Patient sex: M
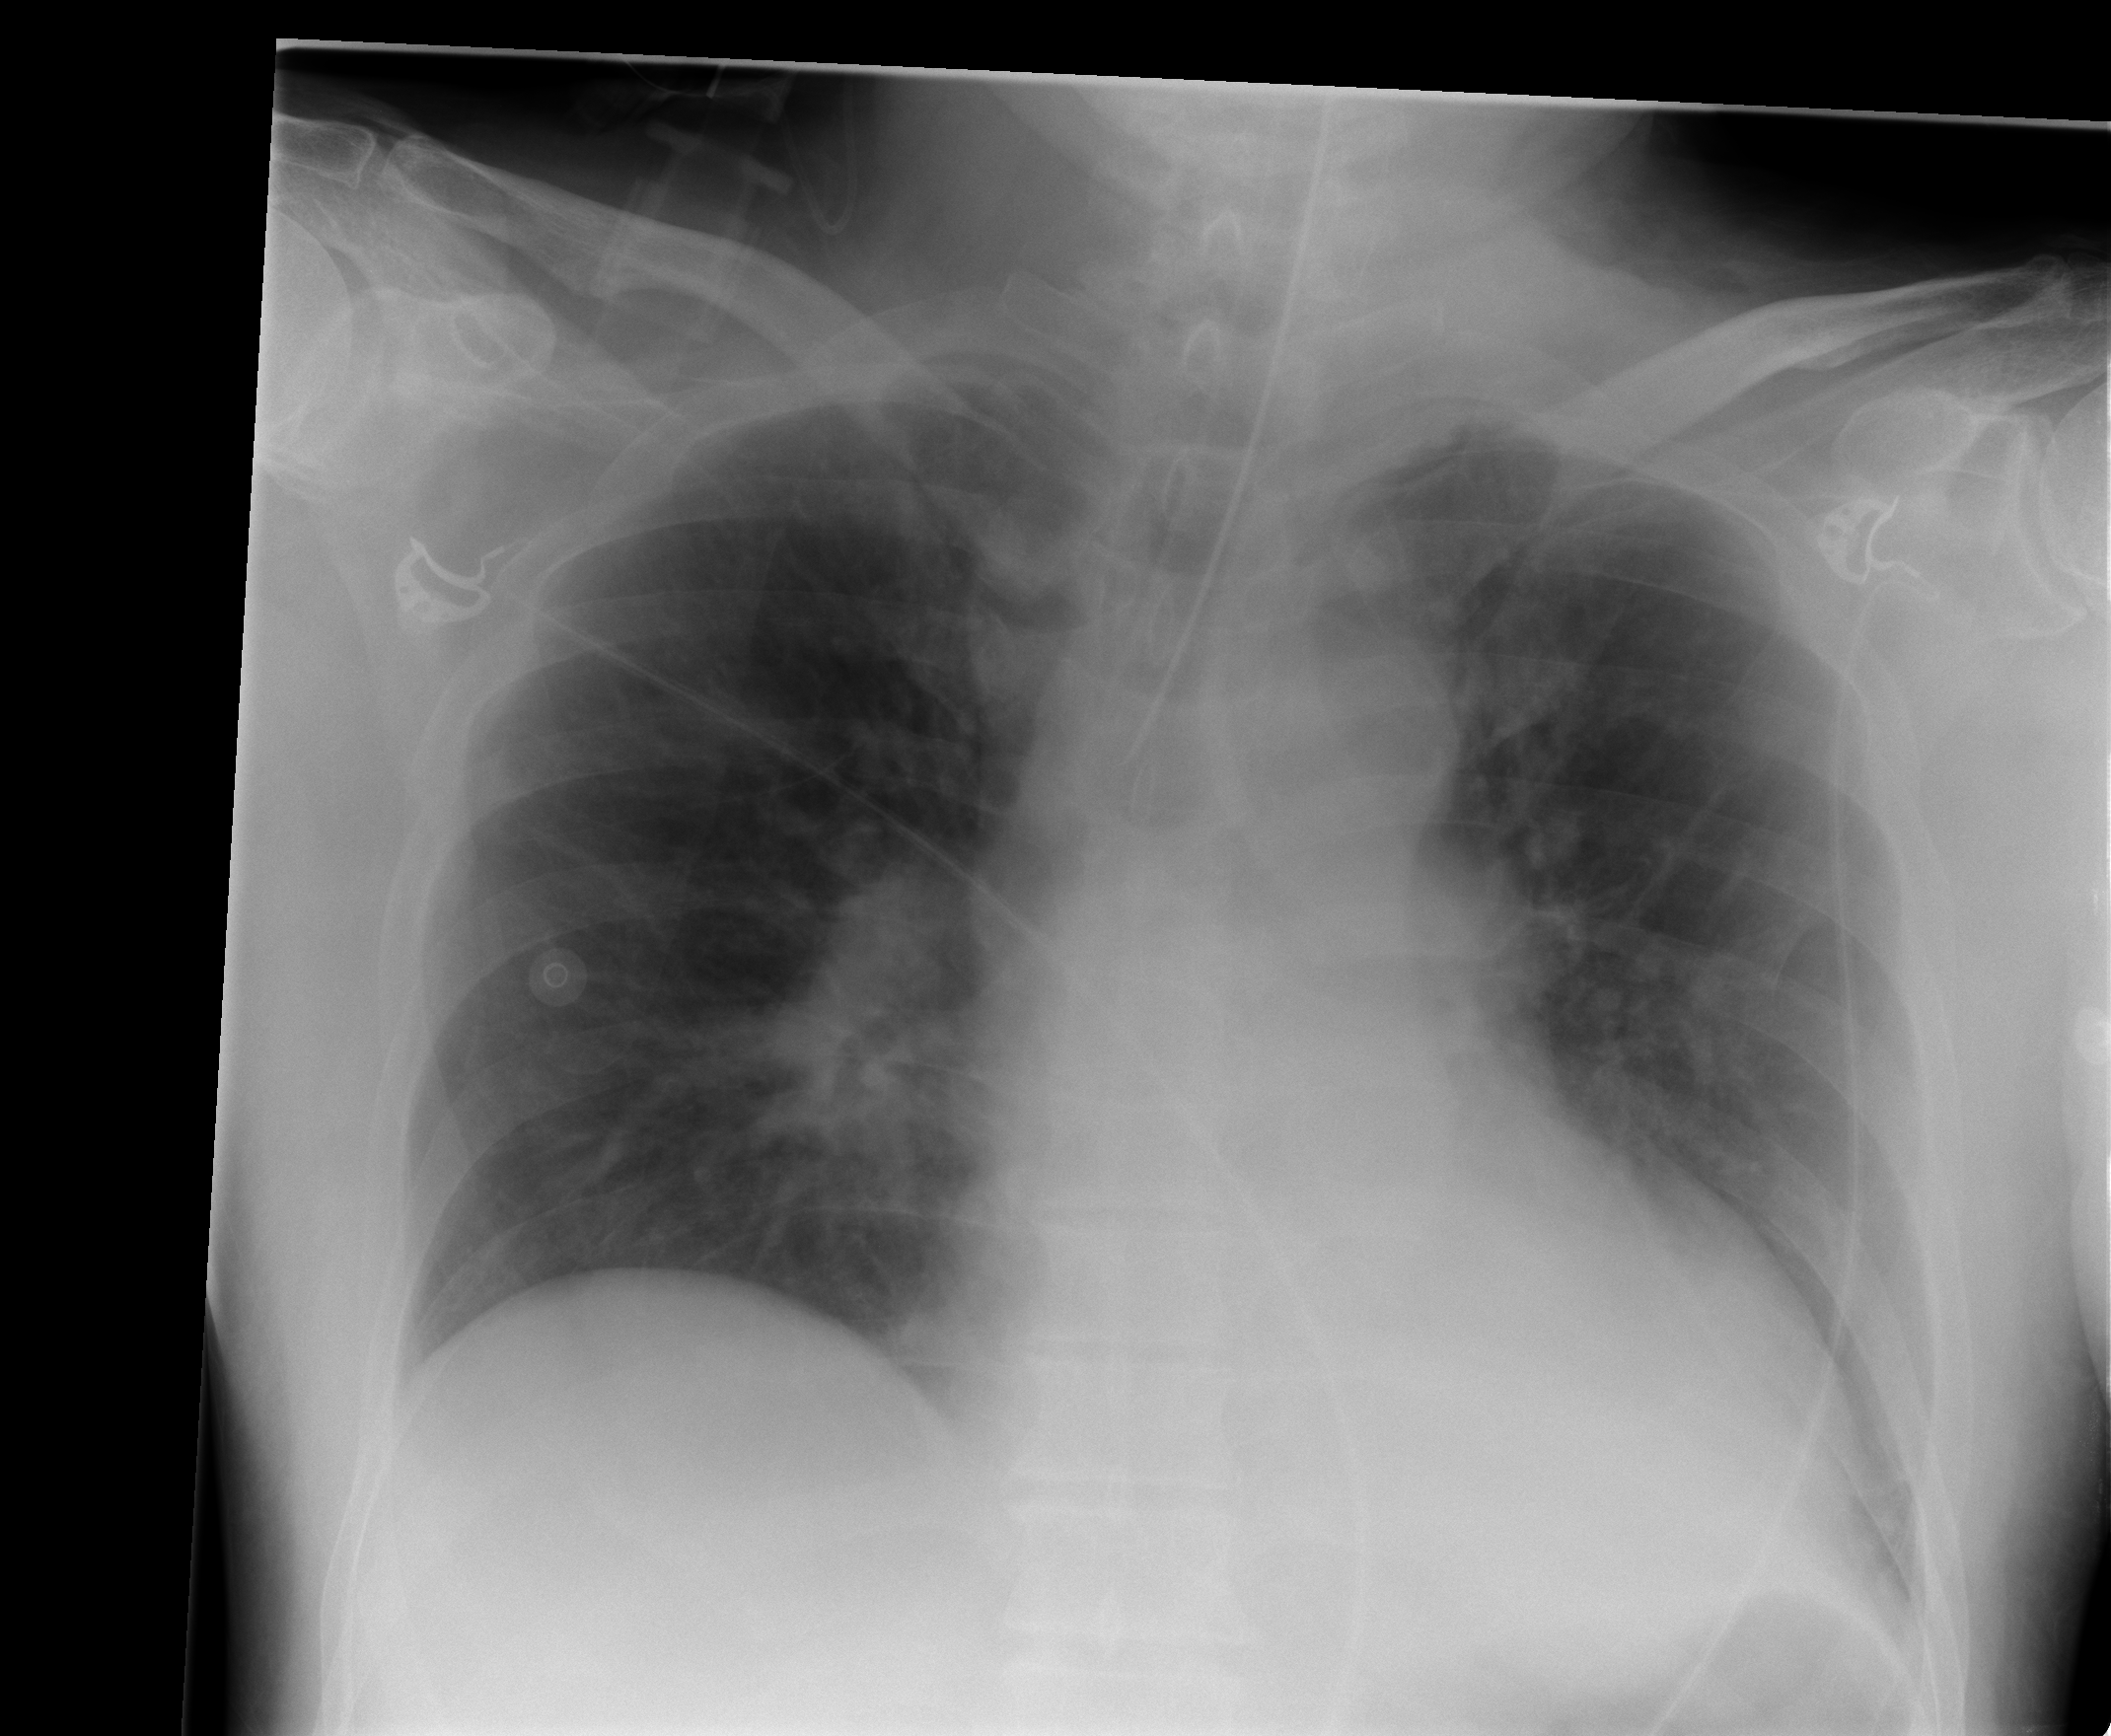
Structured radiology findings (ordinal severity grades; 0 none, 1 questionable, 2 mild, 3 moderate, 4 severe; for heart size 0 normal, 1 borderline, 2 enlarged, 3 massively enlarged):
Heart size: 2
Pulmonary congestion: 2
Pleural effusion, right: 0
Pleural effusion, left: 2
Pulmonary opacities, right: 0
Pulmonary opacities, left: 0
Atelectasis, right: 0
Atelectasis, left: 2